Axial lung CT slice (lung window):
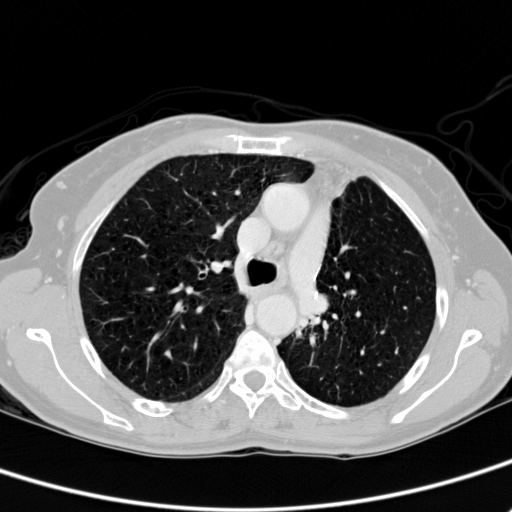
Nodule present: no